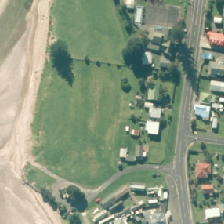
Land cover: urban_parkland